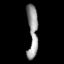
Tissue: lung
Cell type: Epithelial cells
Senescence score: 0.2
Nuclear area (px): 530
Mean DAPI intensity: 149.738